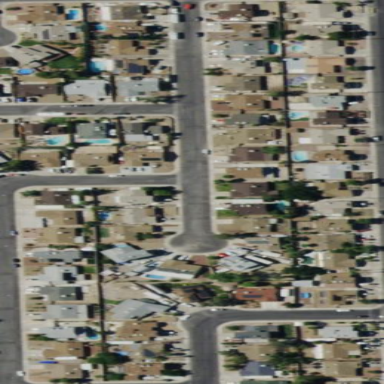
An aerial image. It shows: Sidewalk.